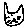
Label: cat